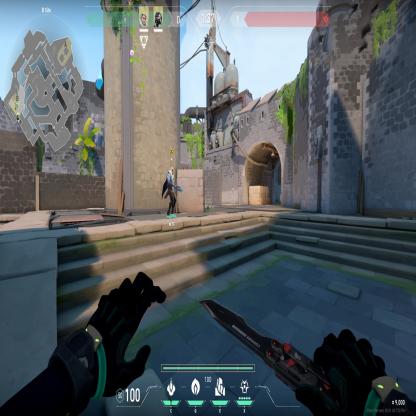
Label: teammate